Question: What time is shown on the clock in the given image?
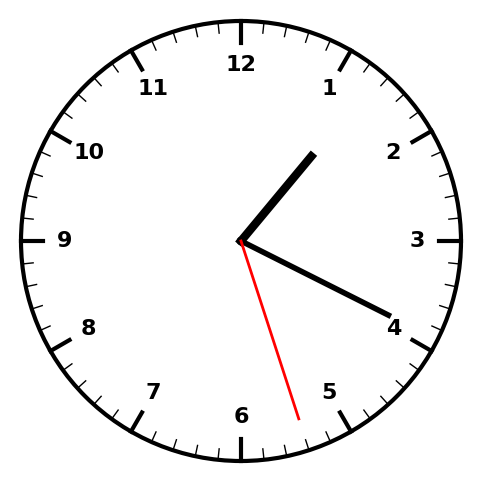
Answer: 01:19:27